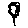
Label: flower